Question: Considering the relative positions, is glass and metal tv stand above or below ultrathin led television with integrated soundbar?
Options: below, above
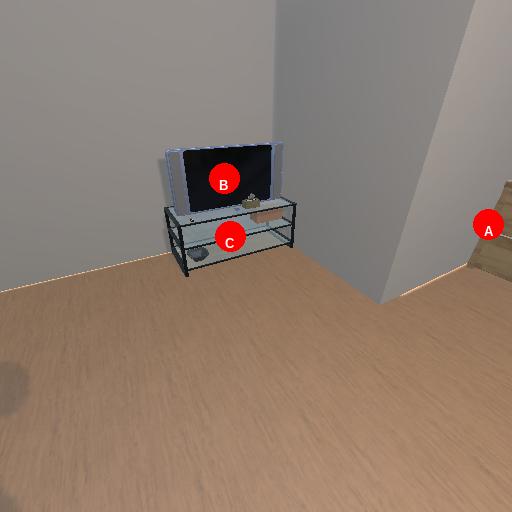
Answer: below